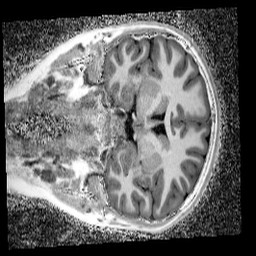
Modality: UNIT1_denoised
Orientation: coronal
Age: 11
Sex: female
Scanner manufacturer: siemens
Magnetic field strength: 3 T
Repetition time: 4 s
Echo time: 0.00299 s